Field crop: maize
Growth stage: 2
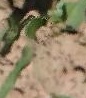
Species: maize